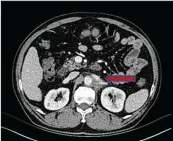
Imaging performance. (D-F) After 2 months of tislelizumab combined with epirubicin treatment, the CT showed a significantly smaller lesion shadow than before, and the efficacy evaluation was PR.
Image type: radiology (ct)